Question: What is the measurement shown in the image?
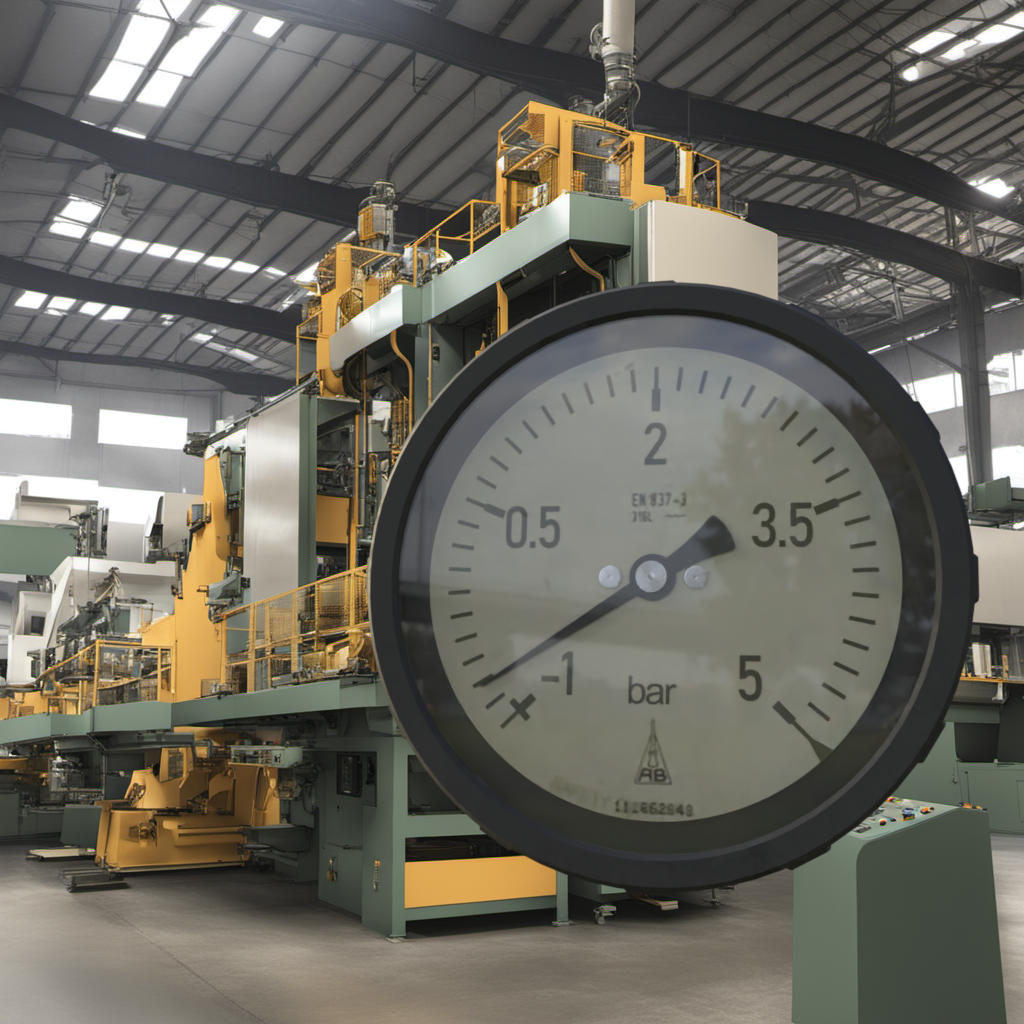
Answer: The result is -0.76
Question: What is the range of this measurement?
Answer: The range is from -1 to 5
Question: What is the minimum and maximum reading range of the measurement in the image?
Answer: The minimum value is -1 and the maximum value is 5